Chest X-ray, PA view. Patient: 57 years old, sex M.
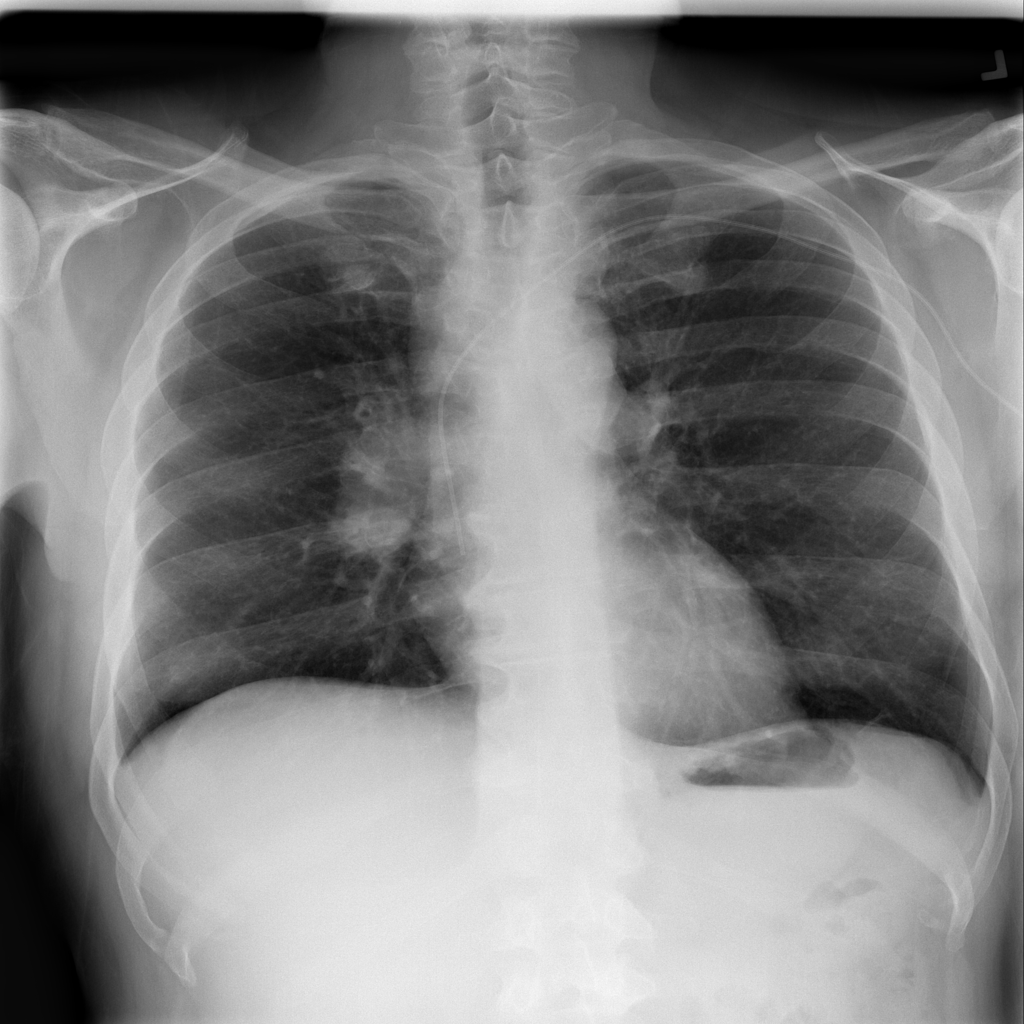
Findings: No Finding